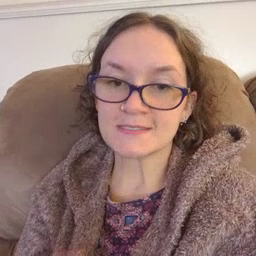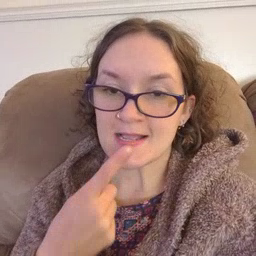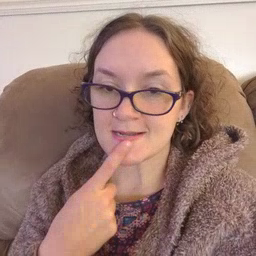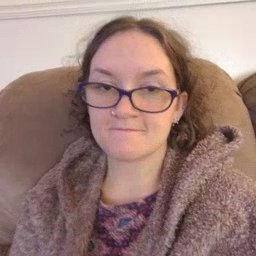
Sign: say